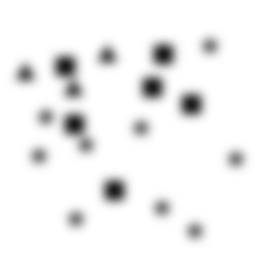
Squares: 6
Triangles: 3
Stars: 9
Total shapes: 18